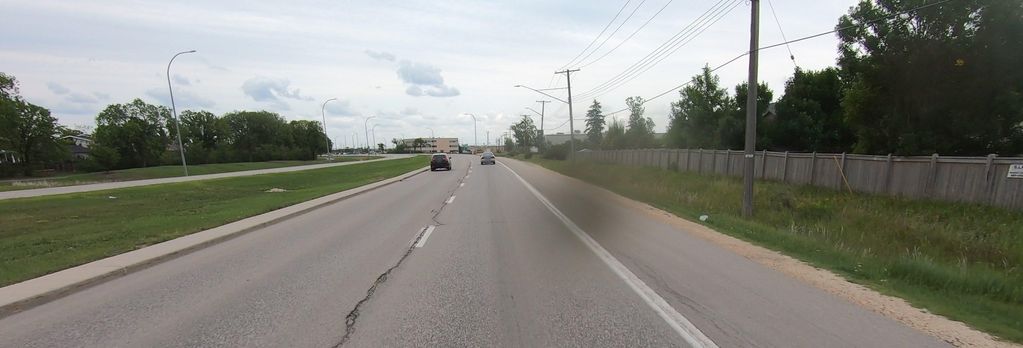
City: winnipeg